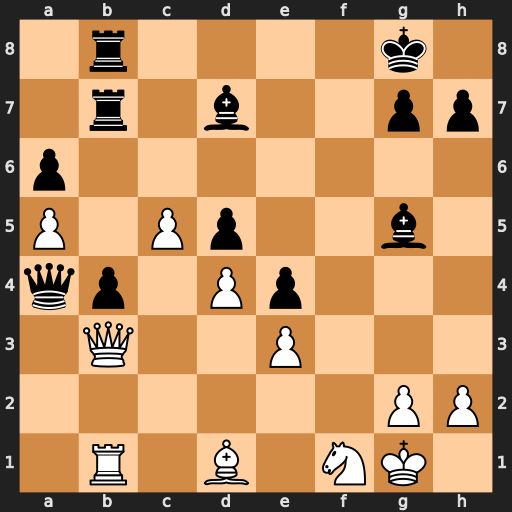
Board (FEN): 1r4k1/1r1b2pp/p7/P1Pp2b1/qp1Pp3/1Q2P3/6PP/1R1B1NK1
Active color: w
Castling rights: -
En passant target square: -
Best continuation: Qxd5+ Kh8 Bxa4